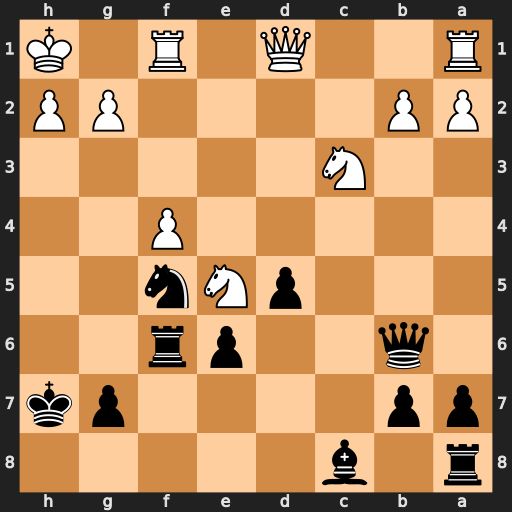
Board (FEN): r1b5/pp4pk/1q2pr2/3pNn2/5P2/2N5/PP4PP/R2Q1R1K
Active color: b
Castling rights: -
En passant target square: -
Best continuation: Ng3+ hxg3 Rh6+ Qh5 Rxh5#